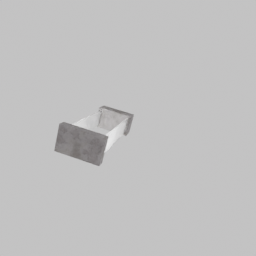
Label: lighting